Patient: sex M, age 65
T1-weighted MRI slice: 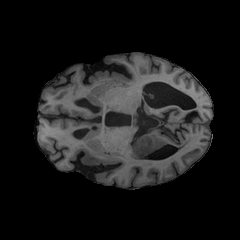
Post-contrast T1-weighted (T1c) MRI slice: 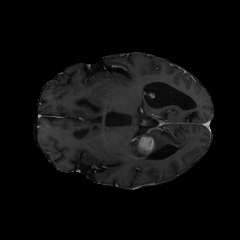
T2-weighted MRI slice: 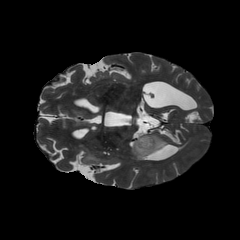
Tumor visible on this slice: yes
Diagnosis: Glioblastoma, IDH-wildtype
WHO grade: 4